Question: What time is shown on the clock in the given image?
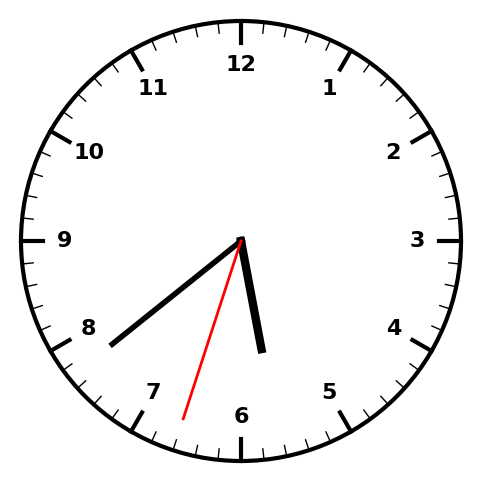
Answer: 05:38:33